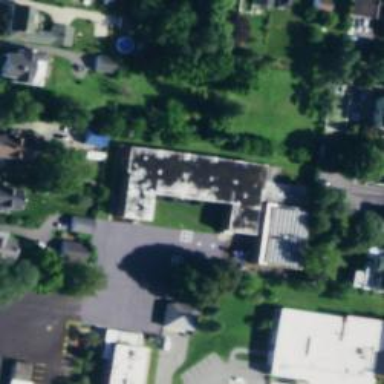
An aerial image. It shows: School building with school amenities.